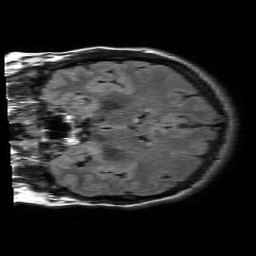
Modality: FLAIR
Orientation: coronal
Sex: female
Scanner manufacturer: philips
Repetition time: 11 s
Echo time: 0.125 s